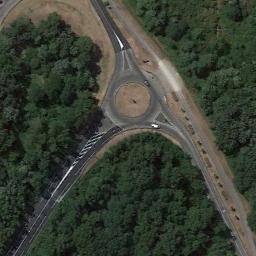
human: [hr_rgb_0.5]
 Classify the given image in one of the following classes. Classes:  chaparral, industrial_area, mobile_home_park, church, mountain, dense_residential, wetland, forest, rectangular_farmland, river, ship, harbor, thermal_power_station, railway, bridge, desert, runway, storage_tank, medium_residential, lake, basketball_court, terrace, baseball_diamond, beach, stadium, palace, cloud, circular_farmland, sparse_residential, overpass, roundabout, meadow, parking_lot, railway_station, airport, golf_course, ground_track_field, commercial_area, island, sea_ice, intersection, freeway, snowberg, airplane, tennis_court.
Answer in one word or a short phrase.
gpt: roundabout